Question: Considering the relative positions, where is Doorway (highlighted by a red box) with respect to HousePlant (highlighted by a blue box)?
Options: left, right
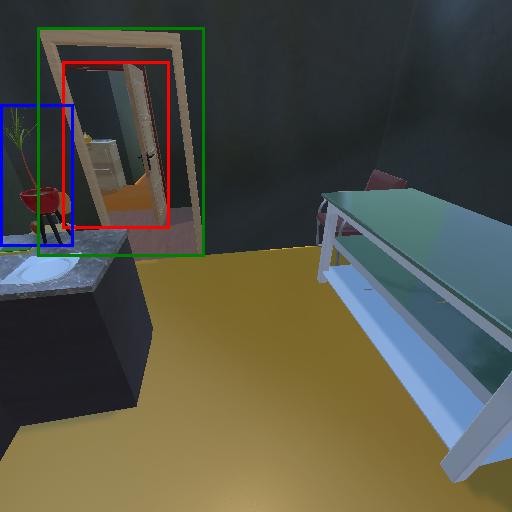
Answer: left